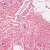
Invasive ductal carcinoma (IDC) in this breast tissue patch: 0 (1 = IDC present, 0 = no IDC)